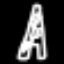
Label: The Eiffel Tower